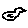
Label: bird